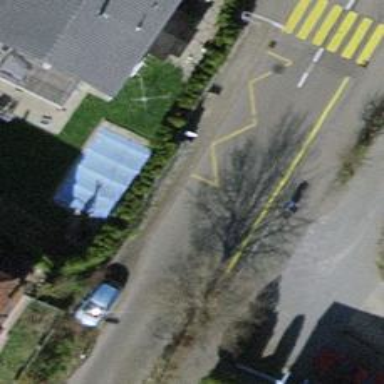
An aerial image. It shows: Bus stop with platform for public transport.